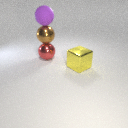
large purple rubber sphere above large brown metal sphere